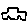
Label: car